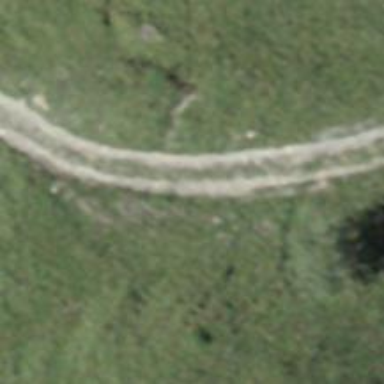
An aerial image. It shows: Pebblestone track with grade3 tracktype.